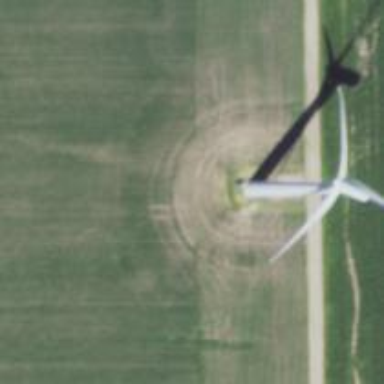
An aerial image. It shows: Wind generator using wind turbines of horizontal axis.